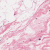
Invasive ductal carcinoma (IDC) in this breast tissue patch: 0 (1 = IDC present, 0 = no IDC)